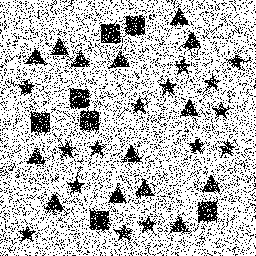
Squares: 7
Triangles: 14
Stars: 15
Total shapes: 36